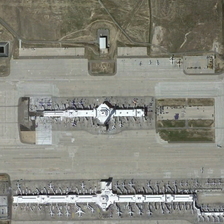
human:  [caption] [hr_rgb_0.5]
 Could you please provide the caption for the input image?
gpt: many planes are parked near two terminals separately in an airport .

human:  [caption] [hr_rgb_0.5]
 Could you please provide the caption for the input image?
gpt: many planes are parked near two terminals separately in an airport .

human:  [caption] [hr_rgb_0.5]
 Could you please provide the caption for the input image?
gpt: many planes are parked near two terminals separately in an airport .

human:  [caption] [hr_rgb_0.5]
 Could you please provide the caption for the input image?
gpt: many planes are parked near two terminals separately in an airport .

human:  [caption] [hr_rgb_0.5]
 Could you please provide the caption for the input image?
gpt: many planes are parked near two terminals separately in an airport .